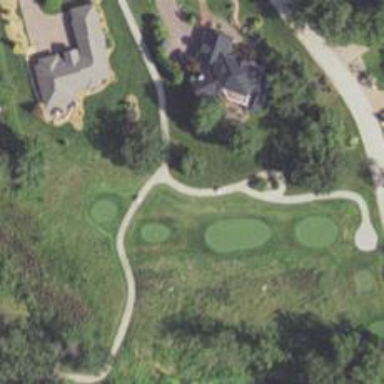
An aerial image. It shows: High-quality path used as golf course track.